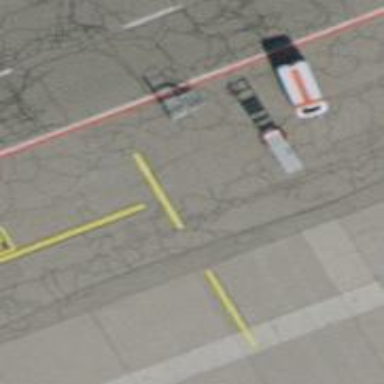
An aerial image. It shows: Airport parking position.